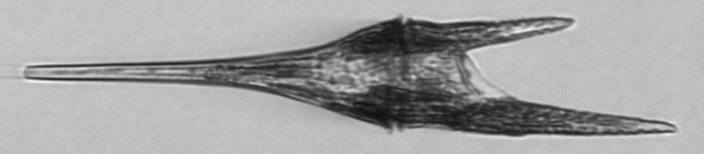
Label: Tripos_furca